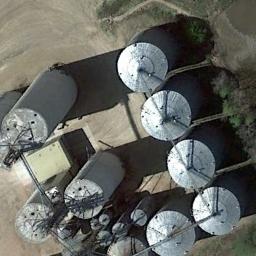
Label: storage_tank